Question: I am using a WAMP server and I need to change the "404 not found page" style using CSS. How can I do it?

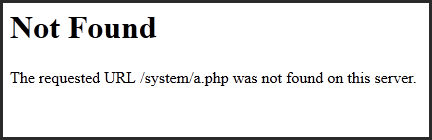
Answer: In your 'httpd.conf' file, there will be an 'ErrorDocument' section:
'''
#
# Customizable error responses come in three flavors:
# 1) plain text 2) local redirects 3) external redirects
#
# Some examples:
#ErrorDocument 500 "The server made a boo boo."
#ErrorDocument 404 /missing.html
#ErrorDocument 404 "/cgi-bin/missing_handler.pl"
#ErrorDocument 402 http://www.example.com/subscription_info.html
#
'''
After that, add this code:
'''
ErrorDocument 404 /error.html
'''
That will set the error page to a file called 'error.html', and it is better than using '.htaccess' files.